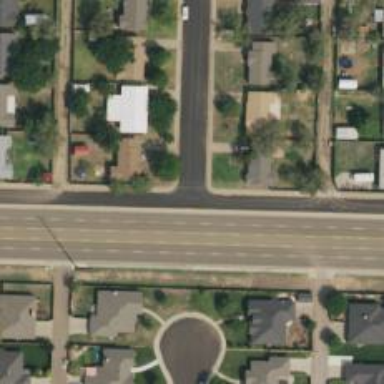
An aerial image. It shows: Unmarked road crossing.